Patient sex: M
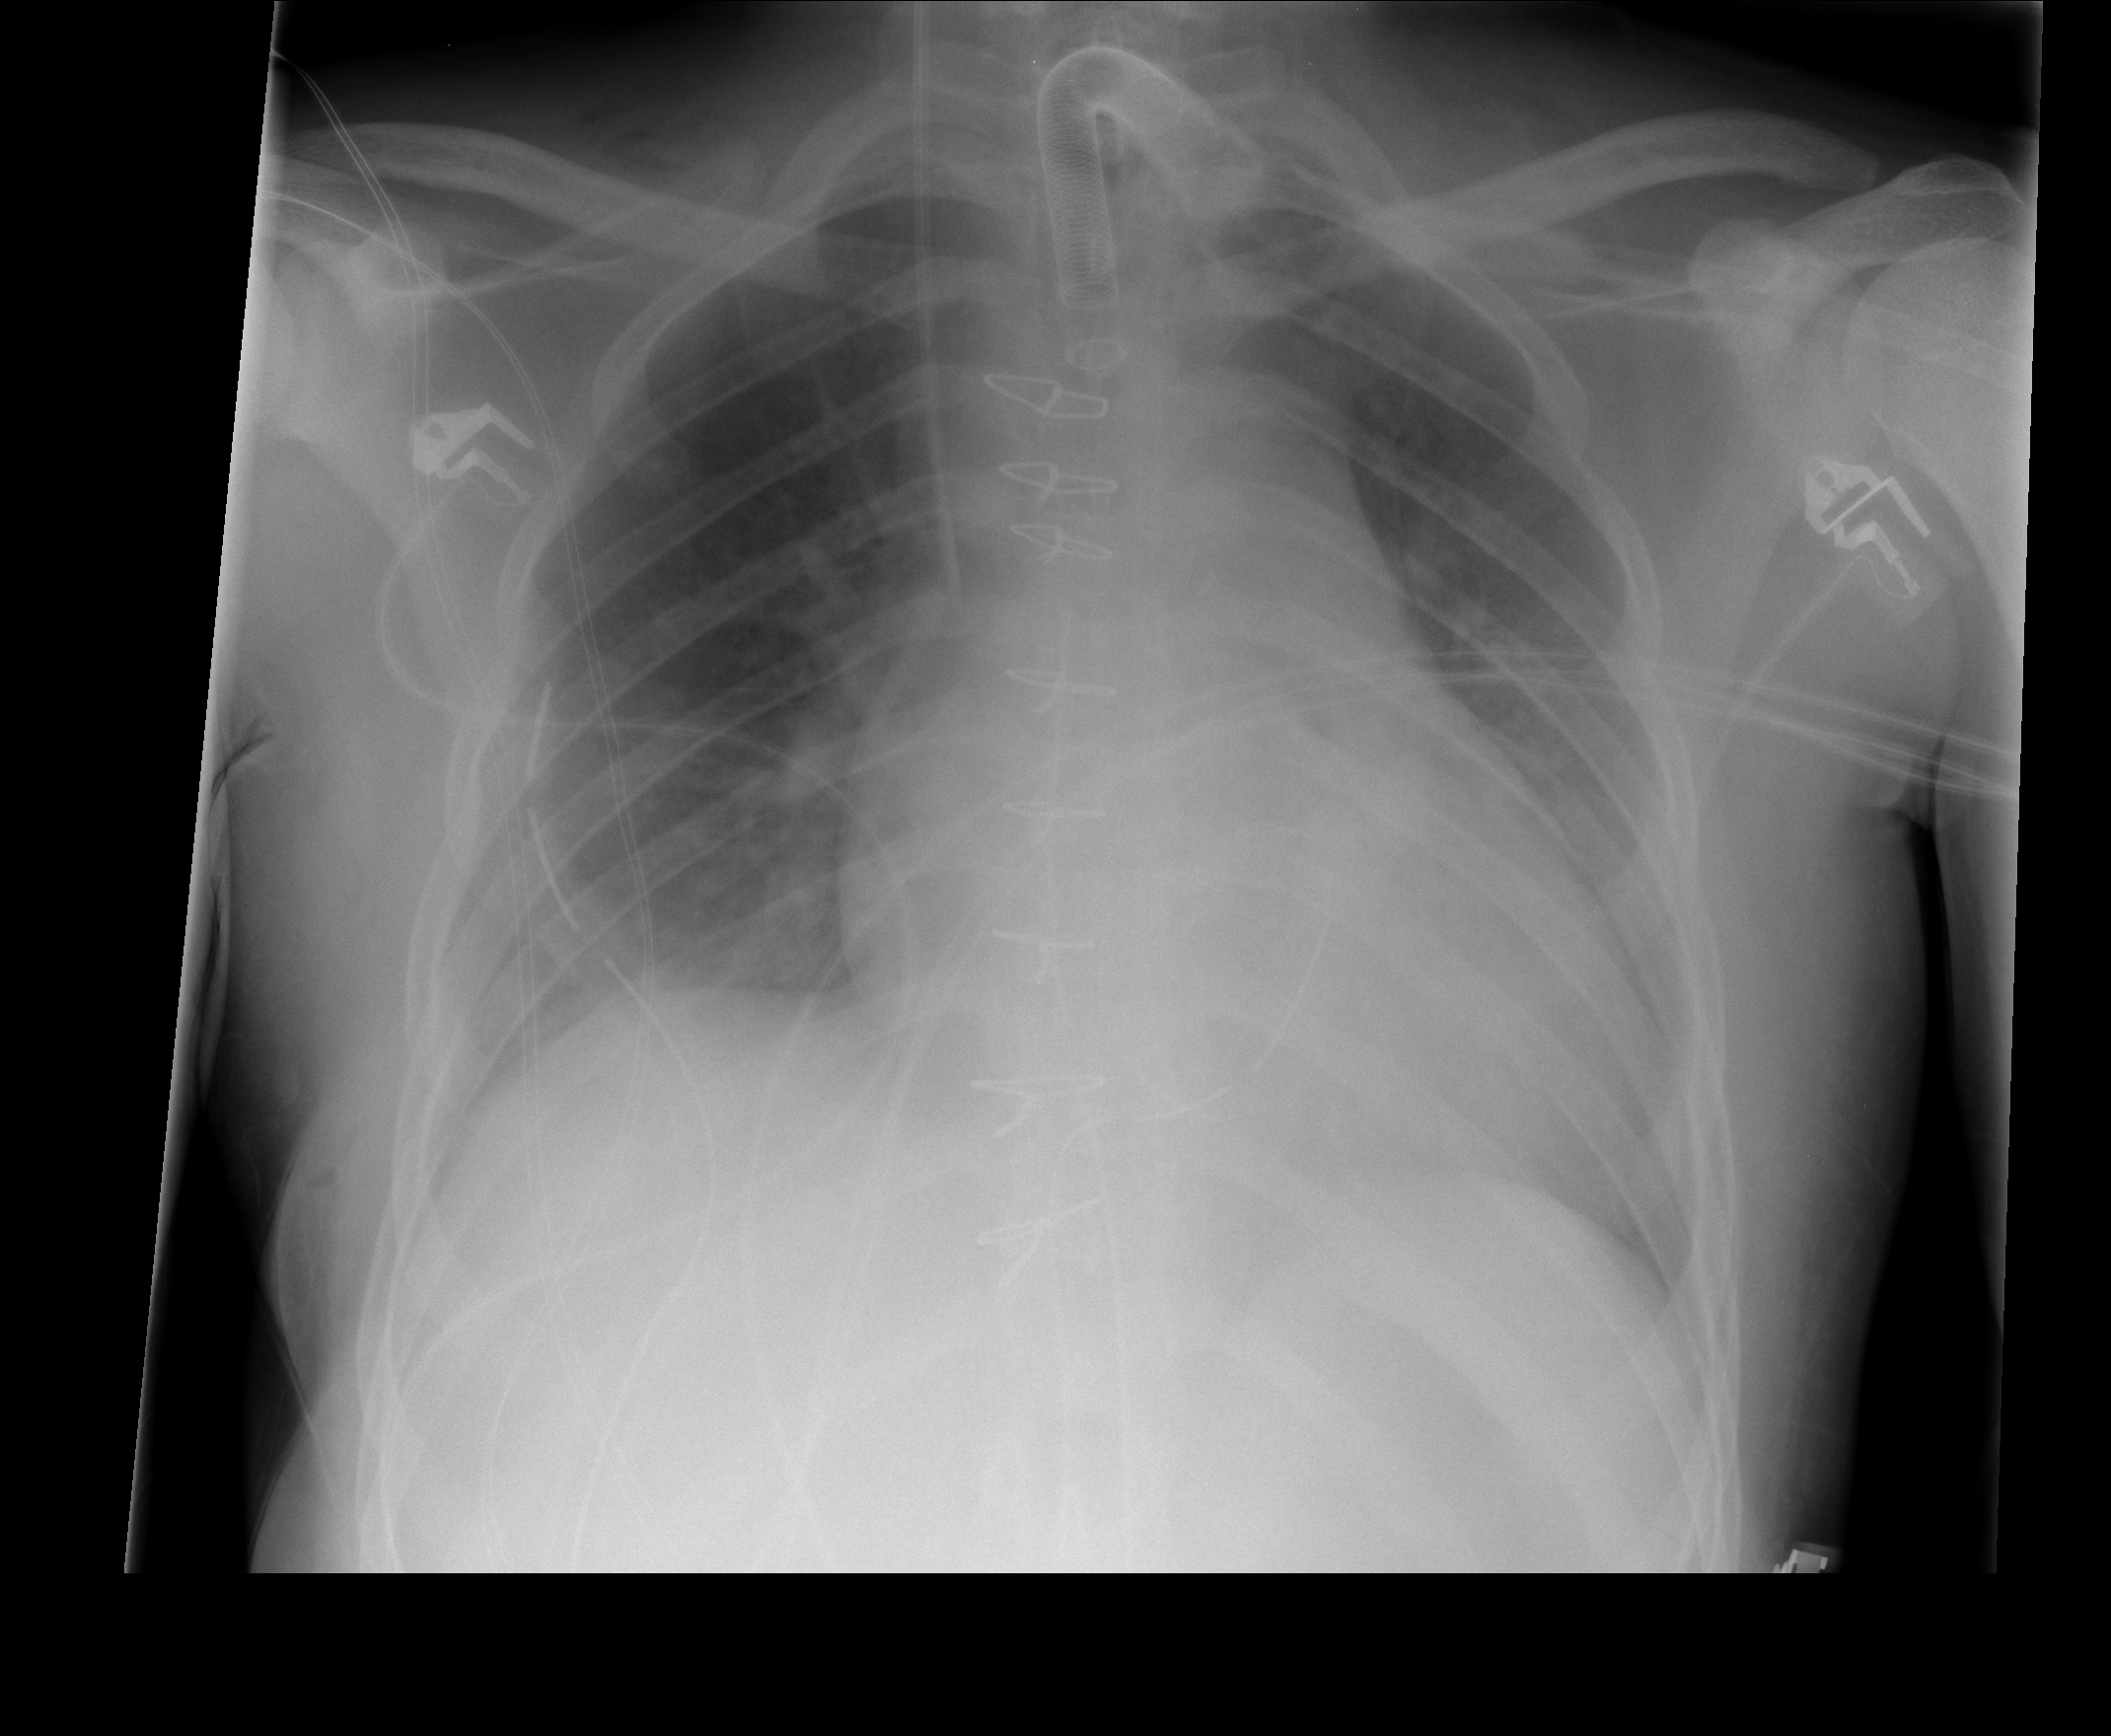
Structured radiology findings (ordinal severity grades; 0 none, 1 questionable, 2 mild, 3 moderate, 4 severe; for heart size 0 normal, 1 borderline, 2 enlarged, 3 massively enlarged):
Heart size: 2
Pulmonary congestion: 2
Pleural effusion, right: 0
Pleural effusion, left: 0
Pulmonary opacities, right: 0
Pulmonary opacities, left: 0
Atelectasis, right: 0
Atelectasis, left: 1